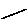
Label: line